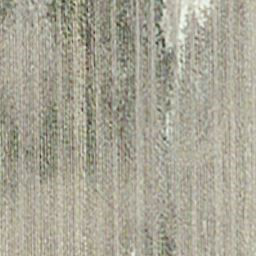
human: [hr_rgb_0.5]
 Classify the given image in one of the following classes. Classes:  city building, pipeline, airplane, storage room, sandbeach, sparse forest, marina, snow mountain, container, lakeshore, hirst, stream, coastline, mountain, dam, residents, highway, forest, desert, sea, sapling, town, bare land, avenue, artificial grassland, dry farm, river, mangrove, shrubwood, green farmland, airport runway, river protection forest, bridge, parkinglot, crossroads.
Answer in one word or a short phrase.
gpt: dry farm